Interaction volume radius: 10 \u00c5
Interaction volume height: 15 \u00c5
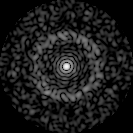
Disorder parameter: 0.8481